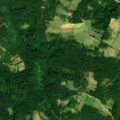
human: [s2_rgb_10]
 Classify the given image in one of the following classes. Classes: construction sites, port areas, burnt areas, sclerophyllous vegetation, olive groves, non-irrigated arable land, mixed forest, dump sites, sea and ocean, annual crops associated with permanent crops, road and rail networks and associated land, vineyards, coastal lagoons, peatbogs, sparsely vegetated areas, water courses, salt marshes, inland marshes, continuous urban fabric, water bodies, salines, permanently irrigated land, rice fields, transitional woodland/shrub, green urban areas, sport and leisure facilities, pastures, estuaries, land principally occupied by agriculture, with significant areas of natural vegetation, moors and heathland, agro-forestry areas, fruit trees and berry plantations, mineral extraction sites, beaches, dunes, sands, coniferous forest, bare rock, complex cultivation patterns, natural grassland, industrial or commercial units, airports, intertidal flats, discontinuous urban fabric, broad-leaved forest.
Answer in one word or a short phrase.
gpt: complex cultivation patterns, land principally occupied by agriculture, with significant areas of natural vegetation, broad-leaved forest, coniferous forest, transitional woodland/shrub